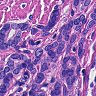
Metastatic tissue present: yes